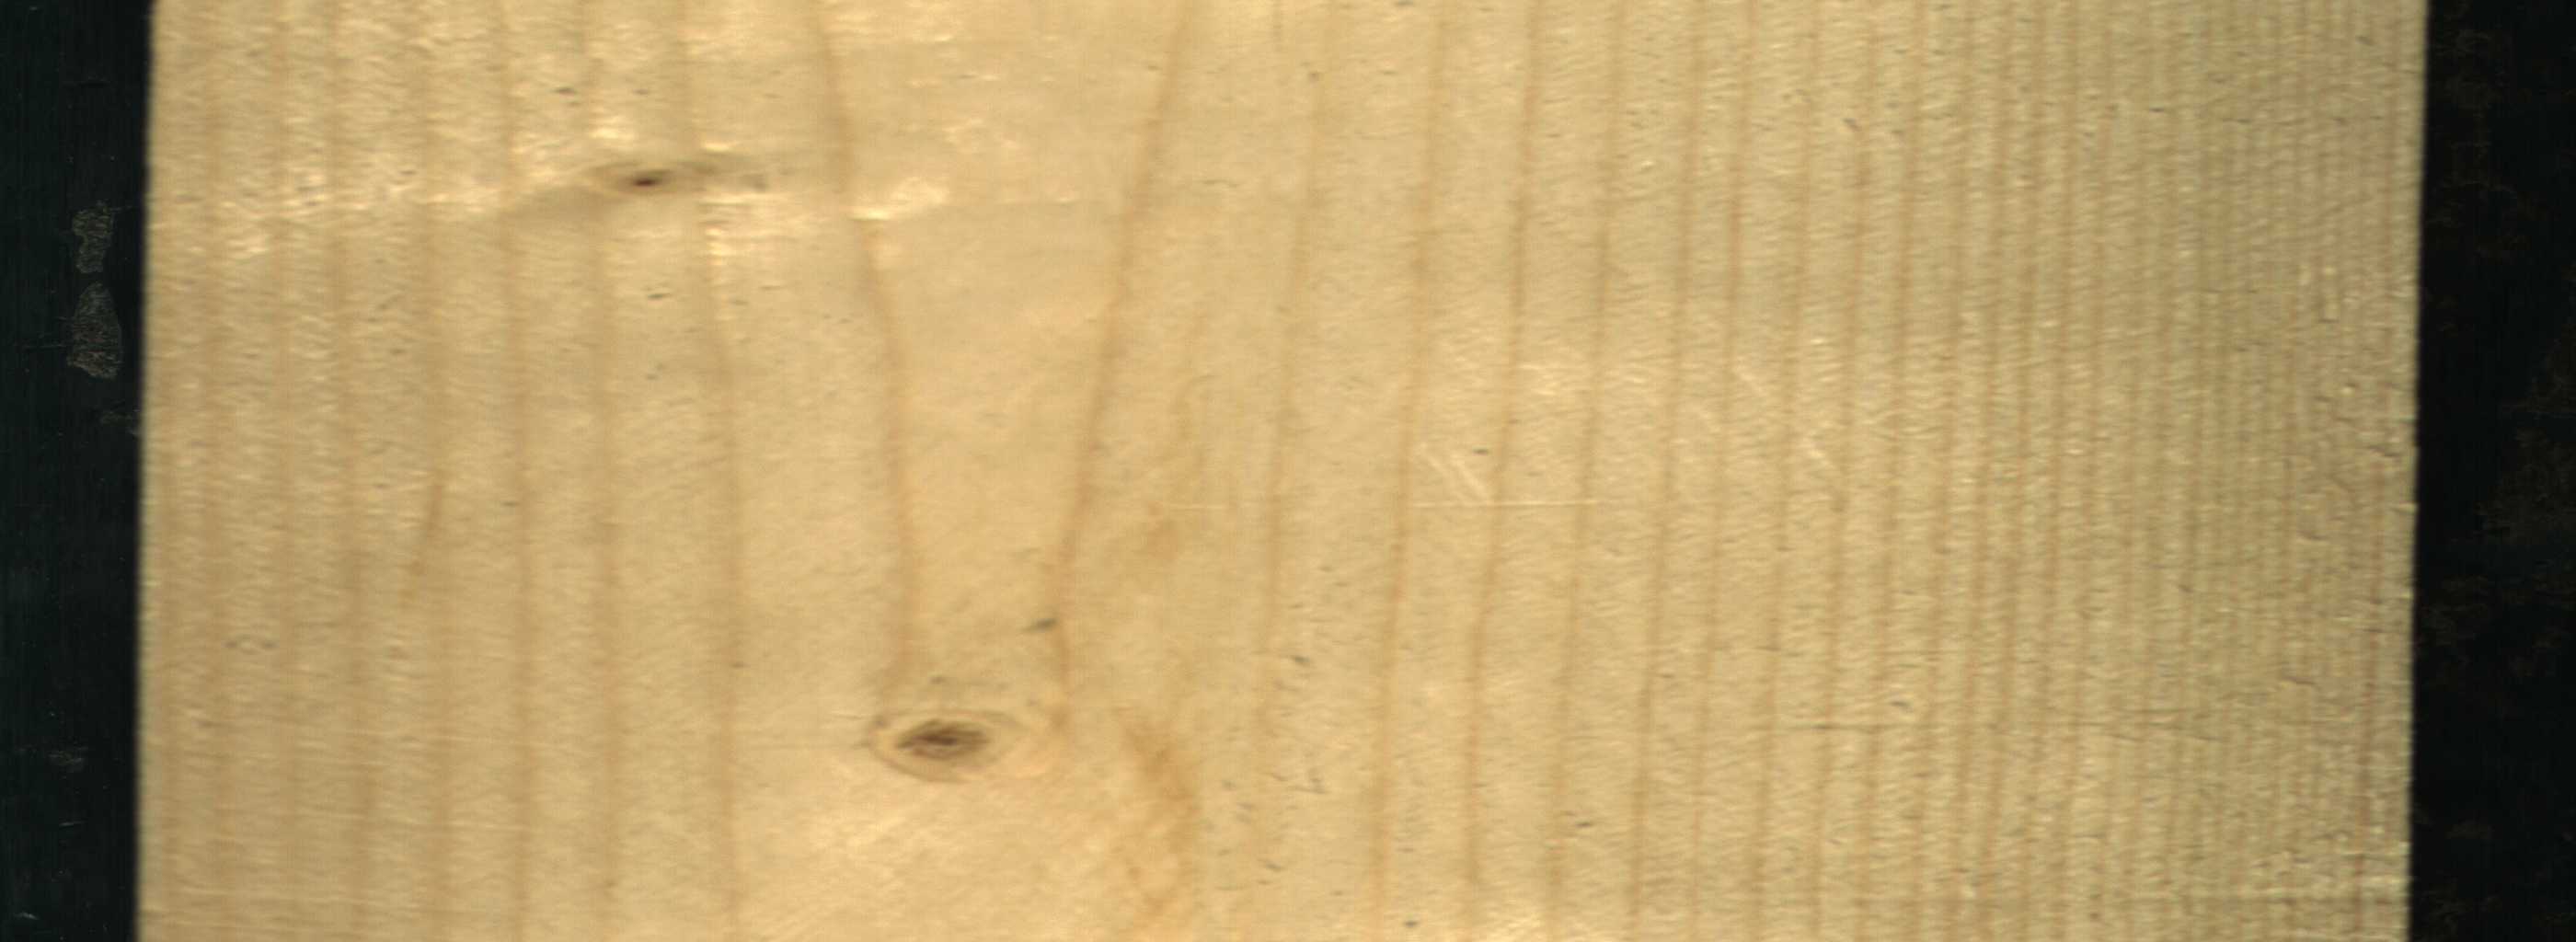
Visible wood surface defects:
Live_Knot